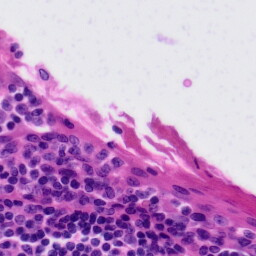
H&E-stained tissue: Tonsil